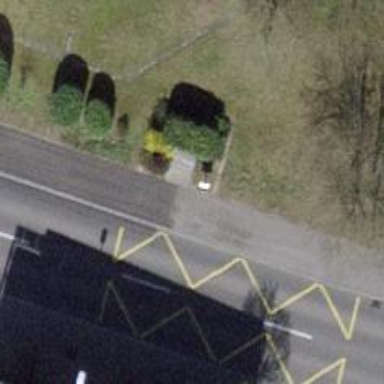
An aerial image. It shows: Platform for public transport. The platform is located by the road.